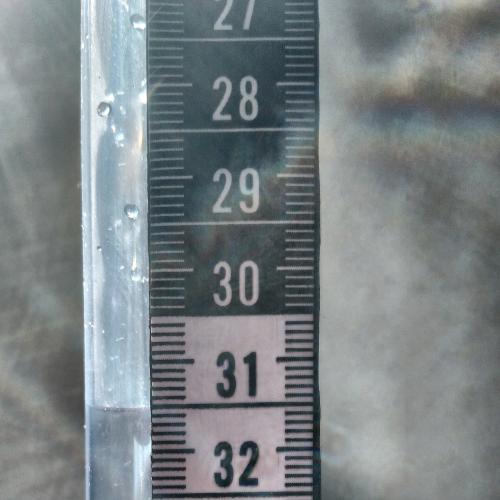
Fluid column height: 31.5 cm